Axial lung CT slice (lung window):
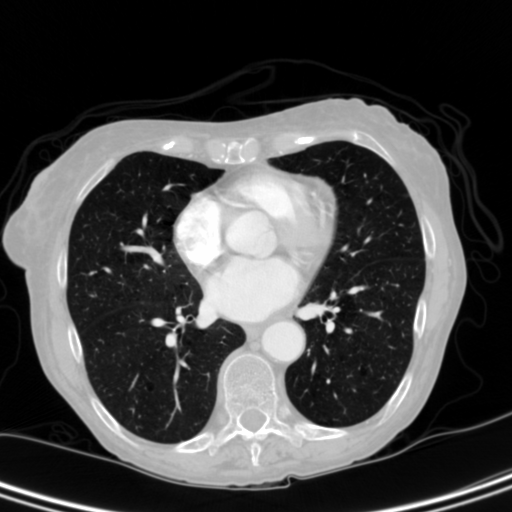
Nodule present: no